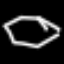
Label: octagon